Question: As a bare bones examples I have those 2 really simple divs:

(the green one is inside the red one)
Now how can I subtract 20 pixels from the bottom and the top of the green div?
html:
'''
<div id="container">
<div id="rows">
</div>
</div>
'''
css:
'''
#container {
width: 200px;
height: 300px;
background: red;
}
#rows {
width: 50%;
height: 100%;
/* margin-top: 20px;
margin-bottom: 20px; */
/* padding-top: 20px;
padding-bottom: 20px; */
/* top: 20px;
bottom: 20px;
height: auto; */
background: green;
}
'''
<URL>
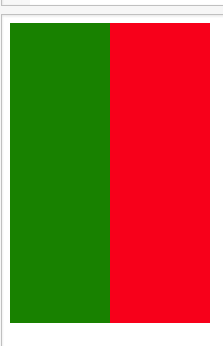
Answer: Here is a way to do it without adding padding to the parent div or using a calc in the child div.
<URL>
'''
#container {
width: 200px;
height: 300px;
background: red;
position: relative;
}
#rows {
position: absolute;
width:50%;
top: 20px;
bottom: 20px;
background: green;
}
'''